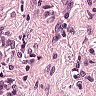
Metastatic tissue present: no